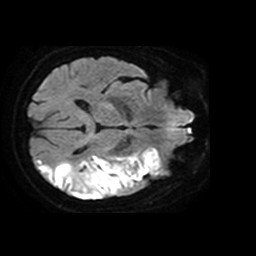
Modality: TRACE
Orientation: axial
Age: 72
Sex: female
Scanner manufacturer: philips
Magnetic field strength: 1.5 T
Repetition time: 3.681 s
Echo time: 0.09411 s